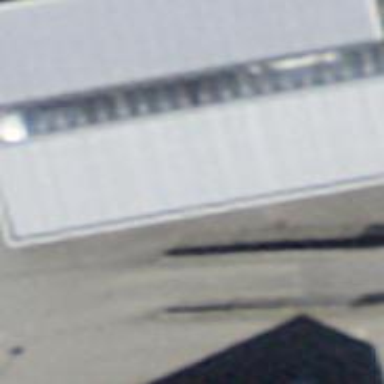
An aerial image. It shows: Car shop.